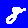
Digit: 8